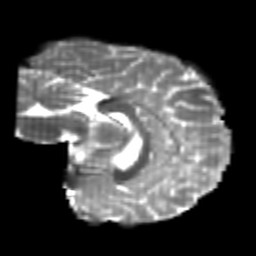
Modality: T2w
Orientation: sagittal
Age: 21
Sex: female
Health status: healthy
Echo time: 0.074 s